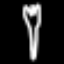
Label: fork